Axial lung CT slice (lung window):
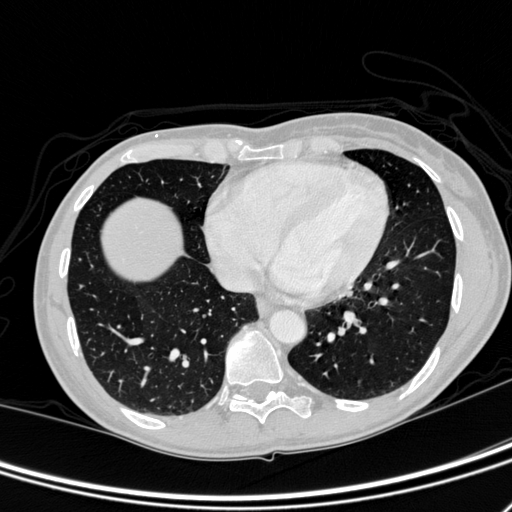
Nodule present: no